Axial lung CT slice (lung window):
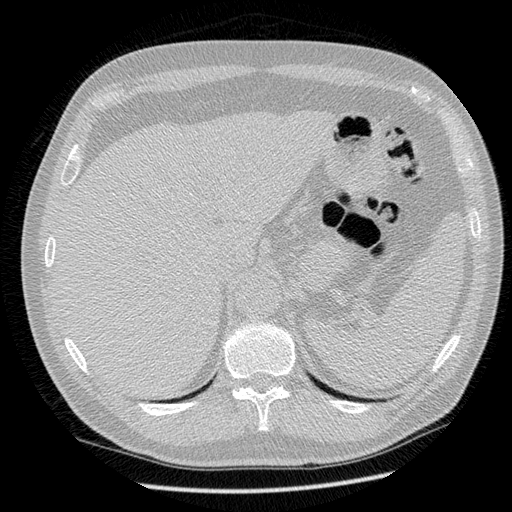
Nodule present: no